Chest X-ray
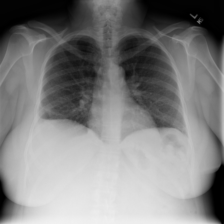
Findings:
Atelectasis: positive
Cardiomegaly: negative
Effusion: negative
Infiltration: negative
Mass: negative
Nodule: positive
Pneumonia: negative
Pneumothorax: negative
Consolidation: negative
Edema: negative
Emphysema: negative
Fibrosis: negative
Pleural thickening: negative
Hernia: negative